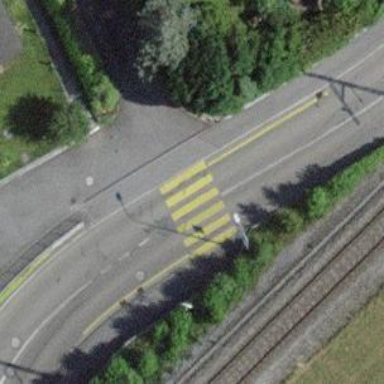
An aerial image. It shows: Kerb serving as barrier.